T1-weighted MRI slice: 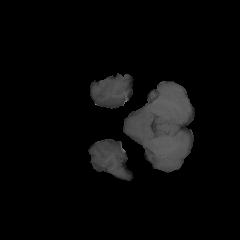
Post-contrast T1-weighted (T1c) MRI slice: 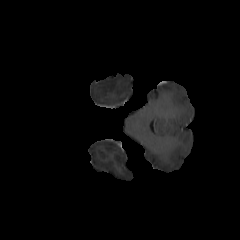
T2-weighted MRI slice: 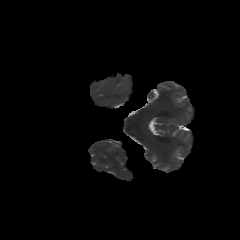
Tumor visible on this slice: yes